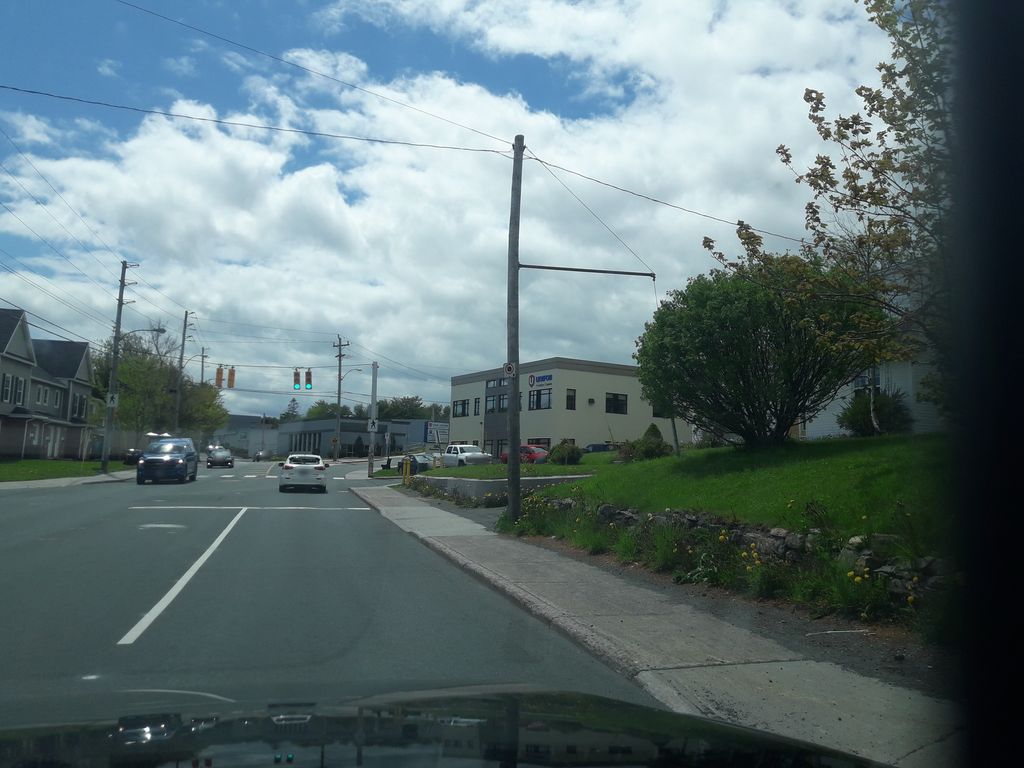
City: st_johns